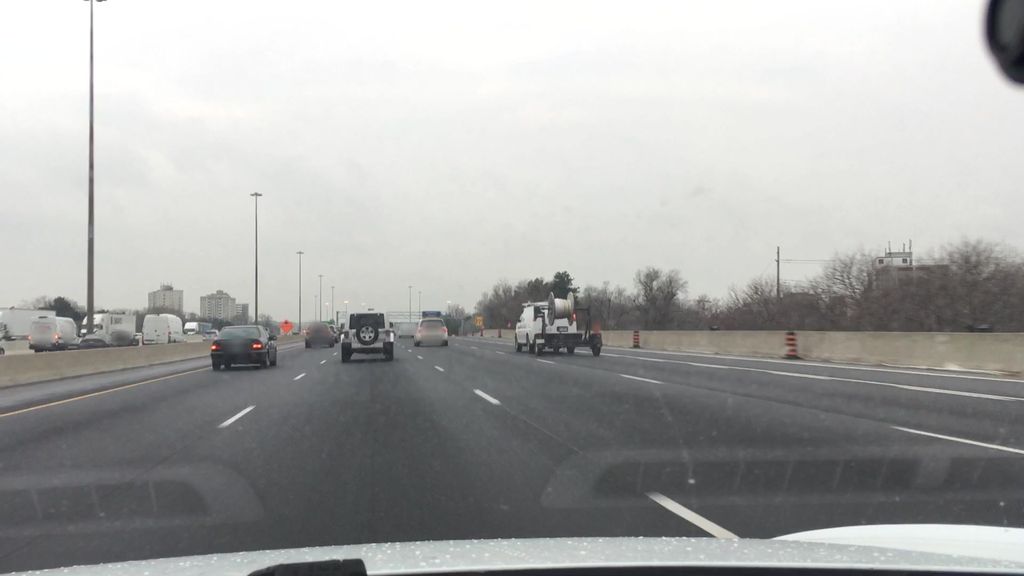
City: toronto